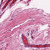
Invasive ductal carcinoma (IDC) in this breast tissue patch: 0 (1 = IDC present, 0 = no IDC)